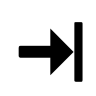
Cursor type: resize_e
OS/theme: linux-notwaita
Variant: black